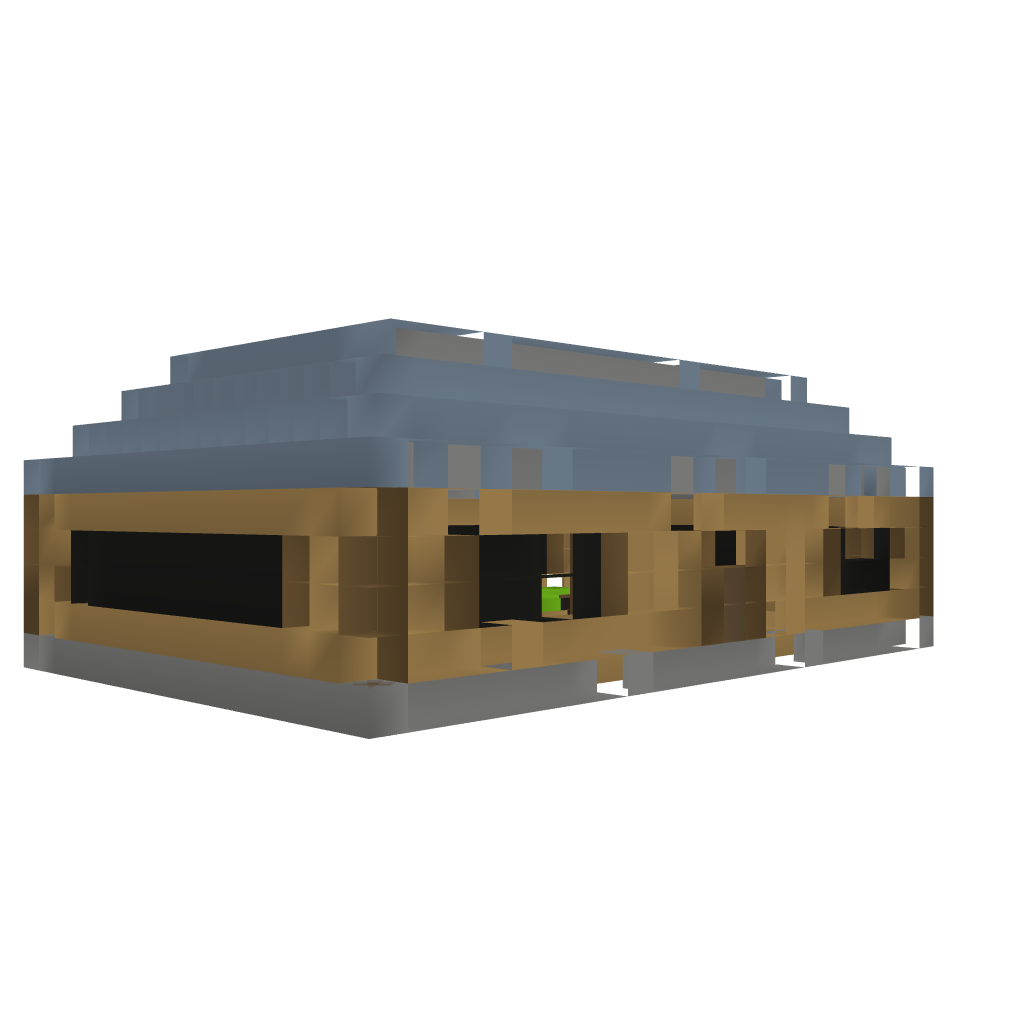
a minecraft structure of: Card Table (Primitive but Functional)